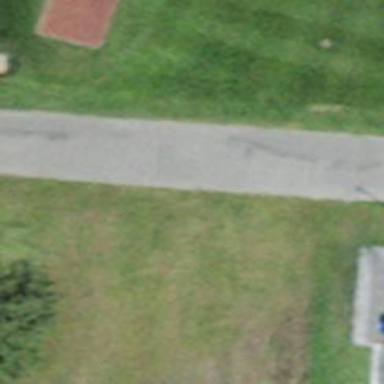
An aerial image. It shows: Paved residential road.